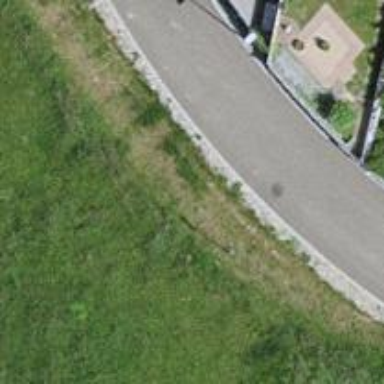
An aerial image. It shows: Smoothly paved residential road.